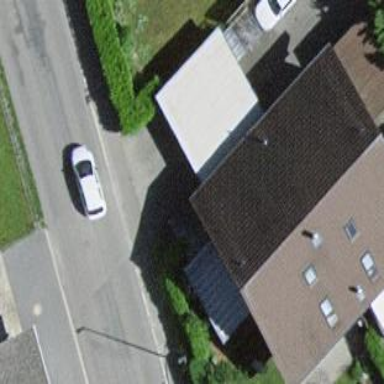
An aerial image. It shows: Garage building.